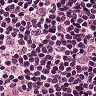
Metastatic tissue present: no